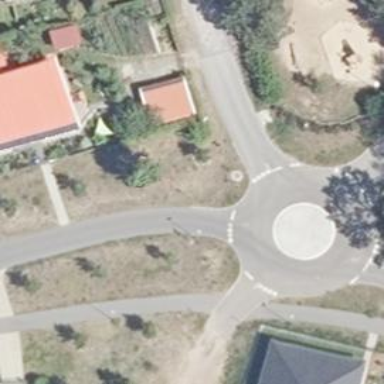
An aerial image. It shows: Road with "give way" sign.